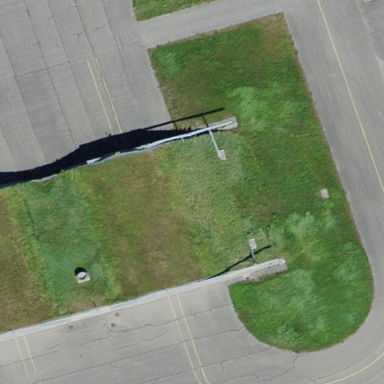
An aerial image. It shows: Apron at the airport.